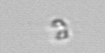
Label: Chaetoceros